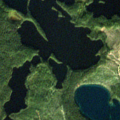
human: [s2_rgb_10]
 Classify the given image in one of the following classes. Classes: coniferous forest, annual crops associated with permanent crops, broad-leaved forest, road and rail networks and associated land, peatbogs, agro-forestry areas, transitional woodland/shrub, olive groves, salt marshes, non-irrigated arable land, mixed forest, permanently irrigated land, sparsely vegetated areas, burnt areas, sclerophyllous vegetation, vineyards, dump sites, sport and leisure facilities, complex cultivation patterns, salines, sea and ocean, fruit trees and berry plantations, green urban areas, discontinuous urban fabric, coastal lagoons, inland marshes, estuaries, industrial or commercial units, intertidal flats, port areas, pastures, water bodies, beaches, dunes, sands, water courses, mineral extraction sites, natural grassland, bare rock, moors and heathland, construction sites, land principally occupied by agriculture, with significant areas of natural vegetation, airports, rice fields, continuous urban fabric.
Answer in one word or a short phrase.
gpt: coniferous forest, water bodies